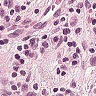
Metastatic tissue present: no